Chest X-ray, PA view. Patient: 57 years old, sex F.
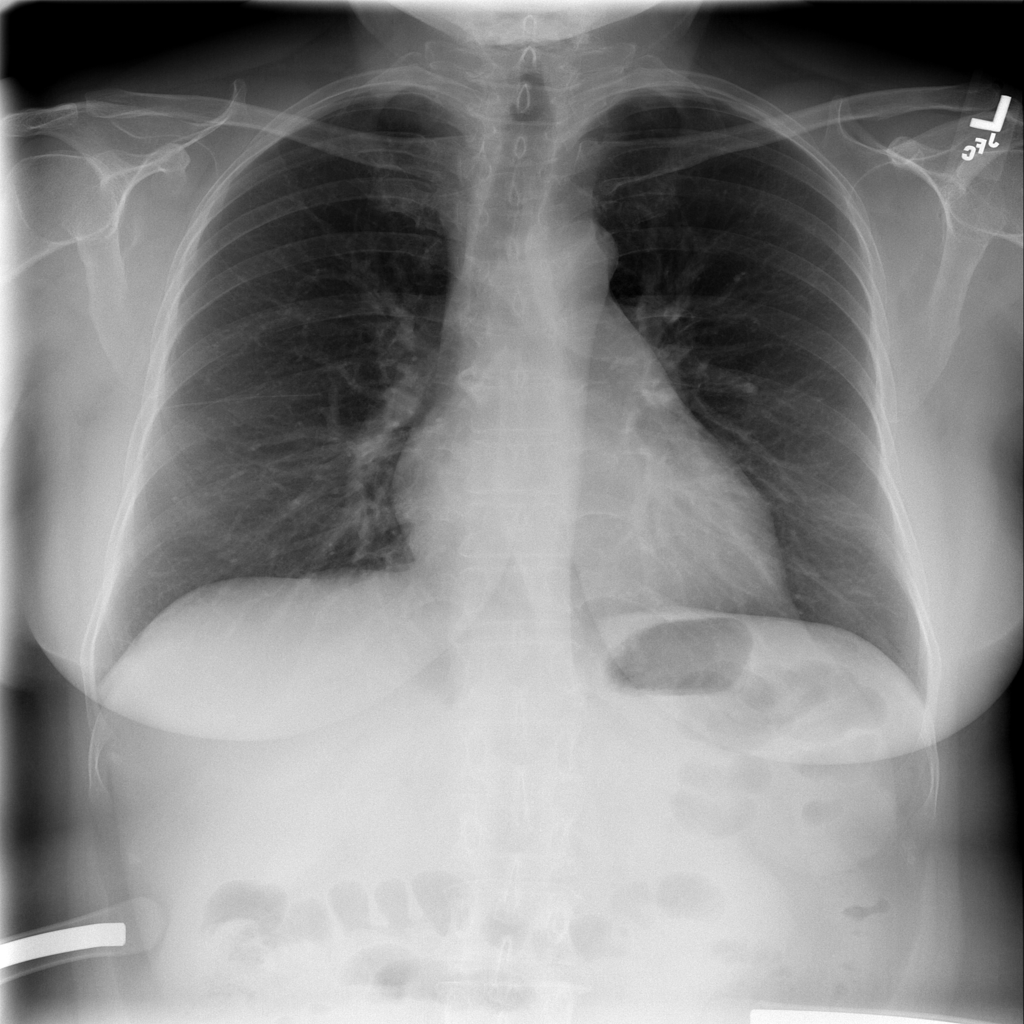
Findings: No Finding